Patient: sex M, age 29
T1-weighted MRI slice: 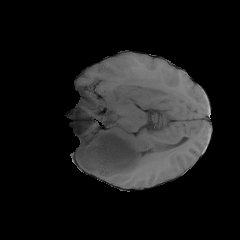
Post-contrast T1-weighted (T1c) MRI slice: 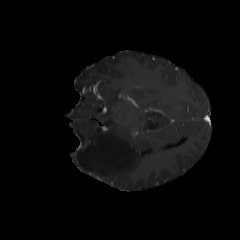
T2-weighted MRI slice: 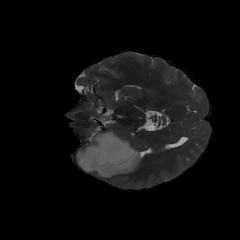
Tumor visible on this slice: yes
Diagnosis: Astrocytoma, IDH-mutant
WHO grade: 4